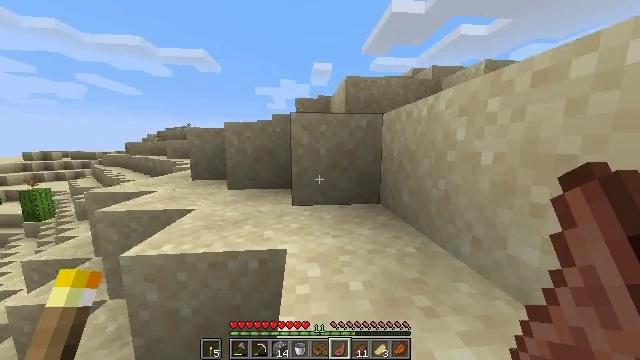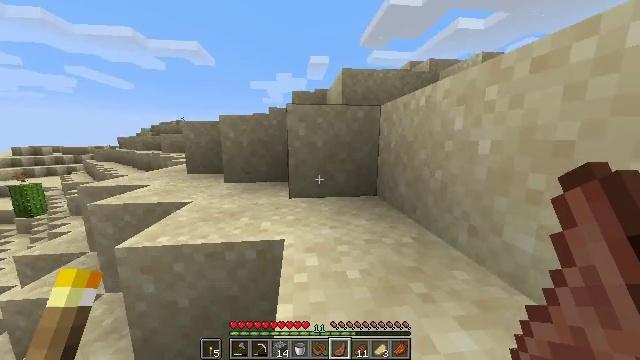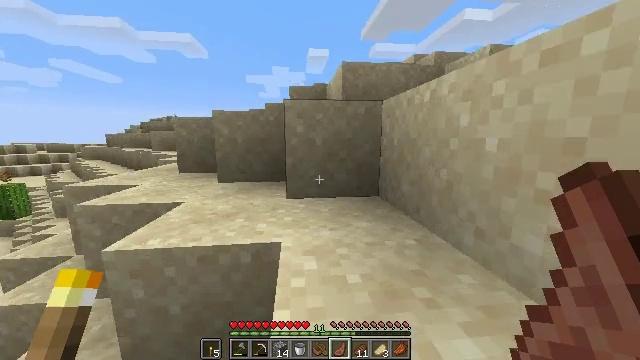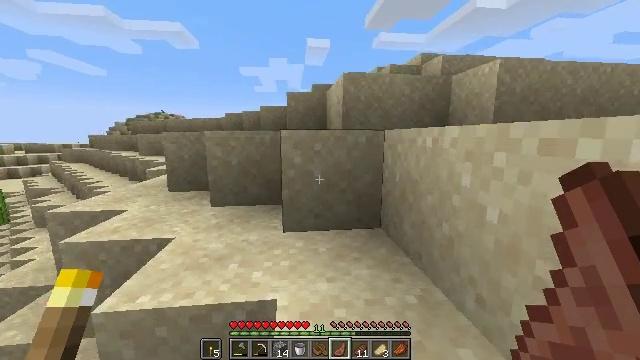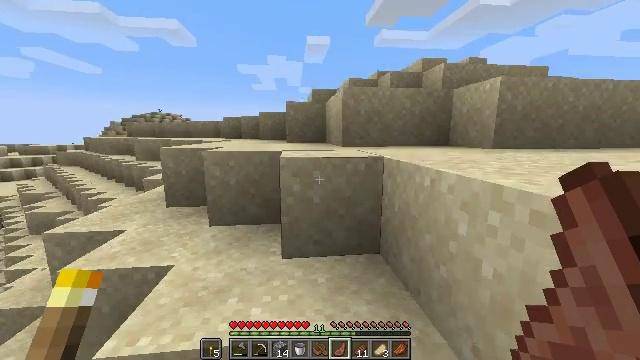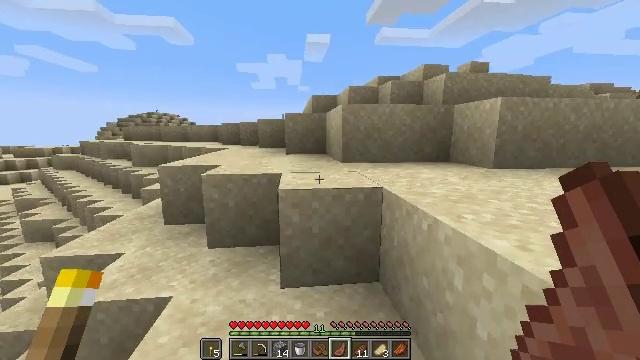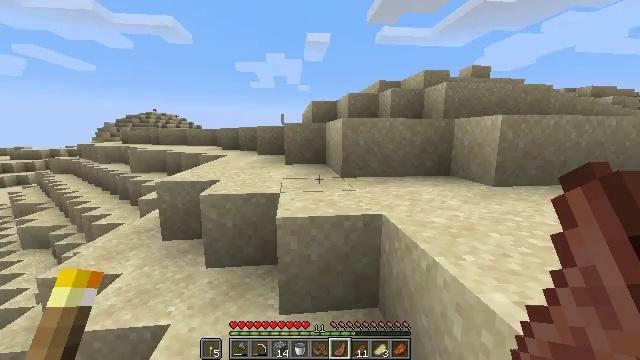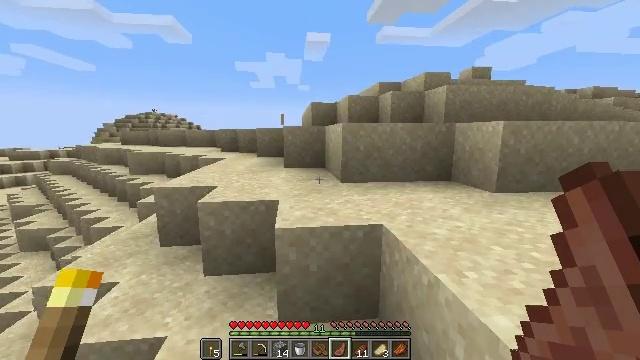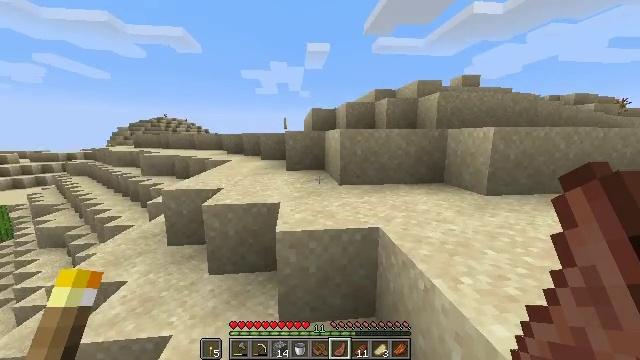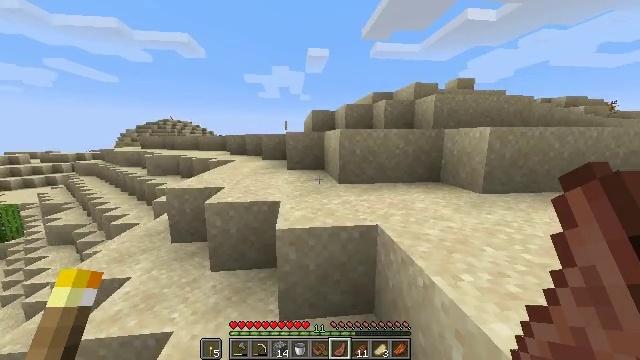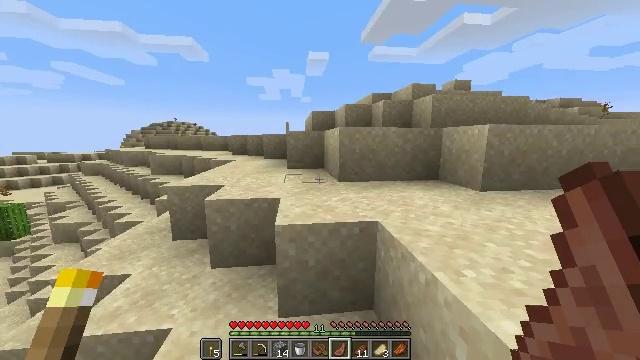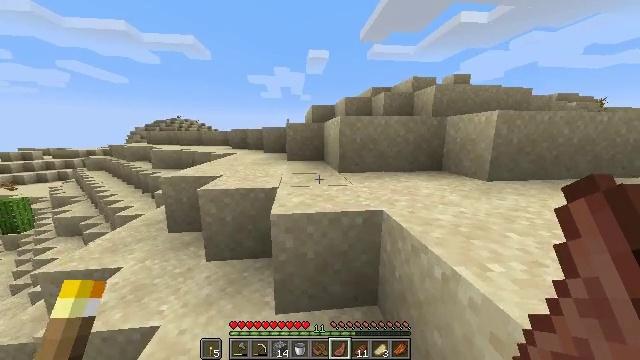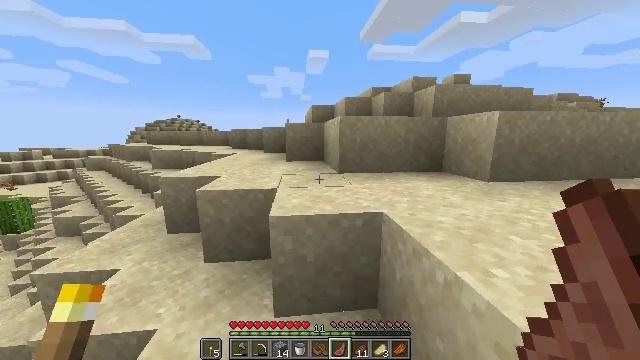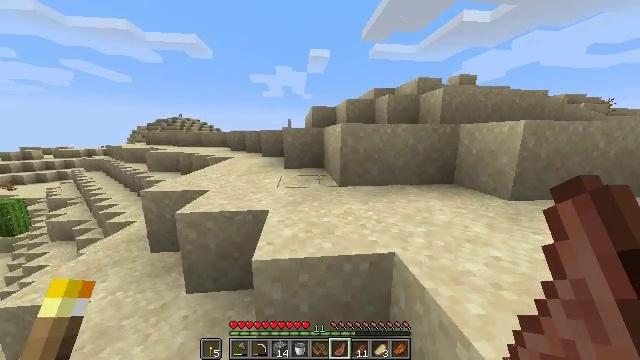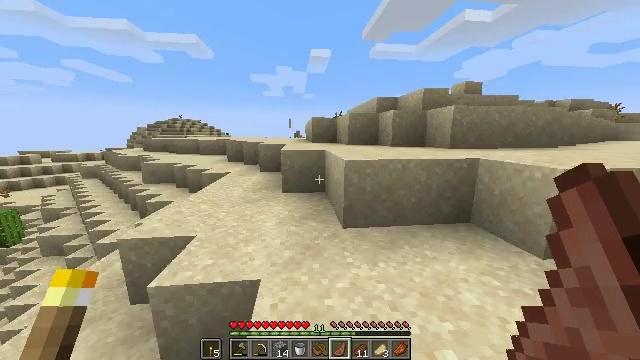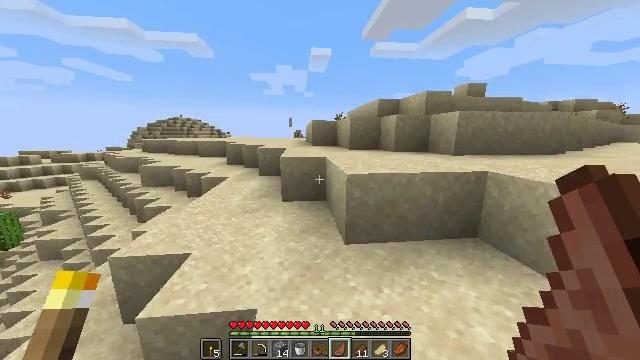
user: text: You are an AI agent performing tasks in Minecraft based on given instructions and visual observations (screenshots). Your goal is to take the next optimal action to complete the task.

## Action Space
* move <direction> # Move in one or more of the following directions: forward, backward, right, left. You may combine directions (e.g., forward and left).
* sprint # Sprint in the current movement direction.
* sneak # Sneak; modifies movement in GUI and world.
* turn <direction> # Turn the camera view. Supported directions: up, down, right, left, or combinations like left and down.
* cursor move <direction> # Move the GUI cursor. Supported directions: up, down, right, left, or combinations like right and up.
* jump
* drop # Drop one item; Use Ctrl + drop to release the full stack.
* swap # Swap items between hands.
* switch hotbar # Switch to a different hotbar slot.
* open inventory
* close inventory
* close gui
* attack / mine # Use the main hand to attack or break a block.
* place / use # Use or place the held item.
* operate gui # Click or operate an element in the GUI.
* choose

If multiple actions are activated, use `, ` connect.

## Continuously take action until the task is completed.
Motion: motion action
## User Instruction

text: Hunt a rabbit.
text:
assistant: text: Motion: move forward, sprint, turn down, jump
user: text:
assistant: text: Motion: move forward, sprint, jump
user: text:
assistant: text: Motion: move forward, sprint, jump
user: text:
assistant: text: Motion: move forward, sprint, jump
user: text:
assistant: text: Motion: move forward, sprint, jump
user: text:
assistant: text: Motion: move forward, sprint, jump
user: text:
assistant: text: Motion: move forward, sprint, jump
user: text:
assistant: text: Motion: move forward, sprint, jump
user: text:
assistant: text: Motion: move forward, sprint, jump
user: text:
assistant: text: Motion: move forward, sprint, jump
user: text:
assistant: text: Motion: move forward, sprint, jump
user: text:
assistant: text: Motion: move forward, sprint, jump
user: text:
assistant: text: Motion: move forward, sprint, jump
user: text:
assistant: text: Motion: move forward, sprint, jump
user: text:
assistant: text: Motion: move forward, sprint, jump
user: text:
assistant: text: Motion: move forward, sprint, jump
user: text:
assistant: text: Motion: move forward, sprint, jump
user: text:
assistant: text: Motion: move forward, sprint, jump
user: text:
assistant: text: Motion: move forward, sprint, jump
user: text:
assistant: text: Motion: move forward, sprint, jump
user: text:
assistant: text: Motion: move forward, sprint, jump
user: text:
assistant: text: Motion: move forward, sprint, jump
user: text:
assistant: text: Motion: move forward, sprint, jump
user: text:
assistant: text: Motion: move forward, sprint, jump
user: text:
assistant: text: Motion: move forward, sprint, turn right, jump
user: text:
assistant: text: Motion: move forward, sprint, turn right and down, jump
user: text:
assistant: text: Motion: move forward, sprint, turn right, jump
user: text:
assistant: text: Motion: move forward, sprint, jump
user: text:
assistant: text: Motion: move forward, sprint, jump
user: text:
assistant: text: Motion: move forward, sprint, jump